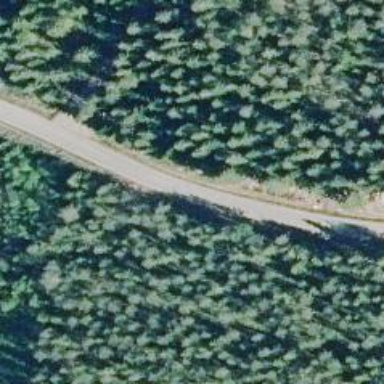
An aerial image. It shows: Unclassified road.